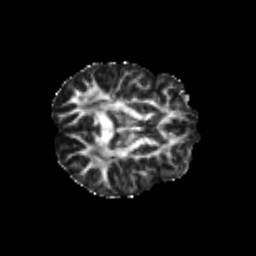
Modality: FA
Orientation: axial
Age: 24
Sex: female
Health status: healthy
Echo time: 0.074 s